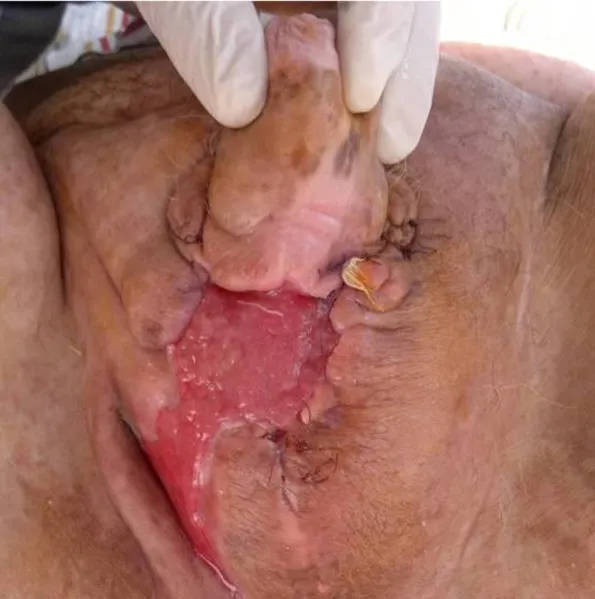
Exposure of the wound at the time of discharge.
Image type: medical_photograph (other_medical_photograph)